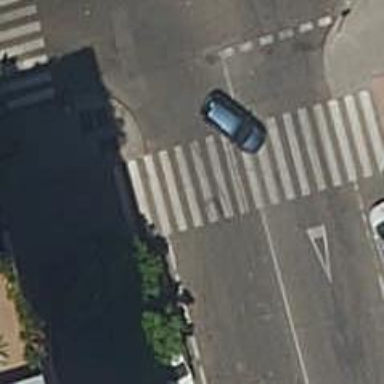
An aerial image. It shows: Marked road crossing.